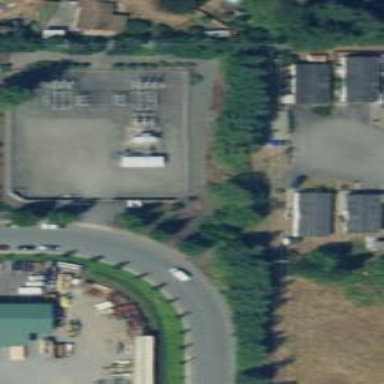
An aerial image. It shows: Distribution substation surrounded by fence.